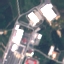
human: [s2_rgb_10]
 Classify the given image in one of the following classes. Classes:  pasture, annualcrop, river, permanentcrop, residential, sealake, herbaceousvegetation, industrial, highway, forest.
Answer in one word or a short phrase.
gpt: Industrial